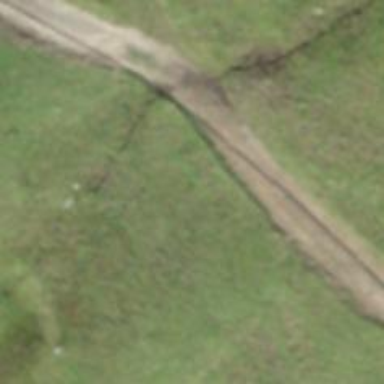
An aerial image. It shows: Culvert tunnel underneath ditch.